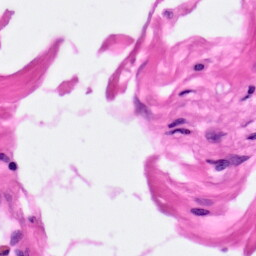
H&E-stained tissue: Pancreatic